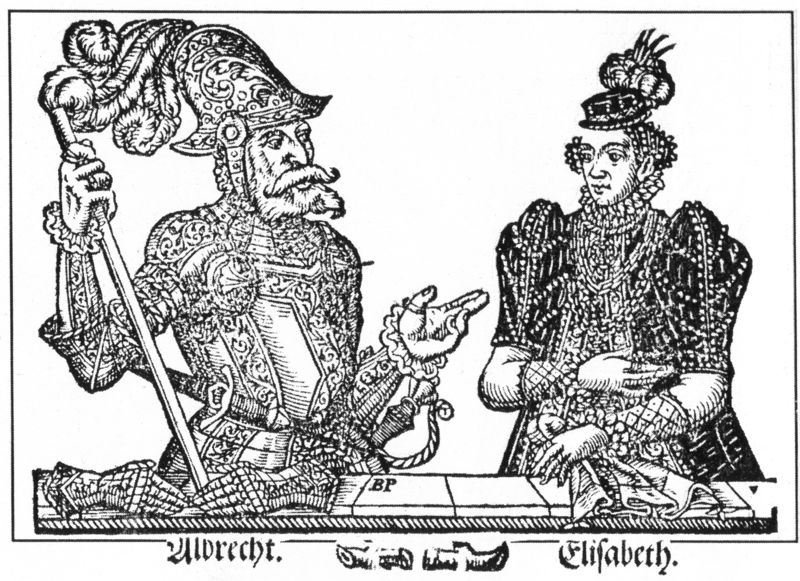
Titel: Doppelbildnis von Albrecht III zu Braunschweig-Lüneburg und seiner Frau Elisabeth
Künstler: Monogrammist BP
Institution: (Seriendruck)
Schlagwörter: feder, hand, mann, finger, frau, handschuh, handschuhe, hut, kleid, männer, schmuck, schwarz, tisch, weiss, zeichnung, dame, bart, federn, ärmel, bildnis, hände, portrait, porträt, kaufmann, paar, krone, federbusch, schrift, stab, graphik, querformat, lanze, edel, schnauzer, ring, name, tusche, druck, schnitt, holzstich, stich, lithografie, schwert, waffen, ketten, soldat, helm, ritter, rüstung, namen, prinz, plan, hochzeit, elisabeth, königin, macht, dürer, stick, albrecht, handscuh, edelfrau, keulenärmel, bp, hersscher